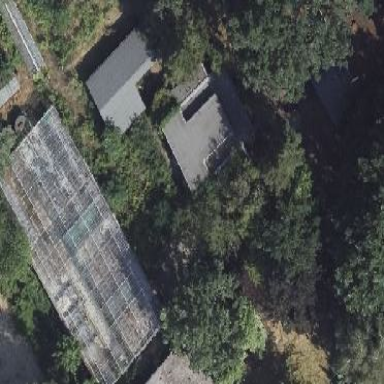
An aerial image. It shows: Area dedicated to greenhouse horticulture.